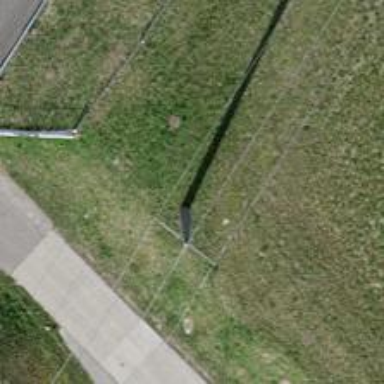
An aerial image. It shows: Concrete power pole.